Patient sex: M
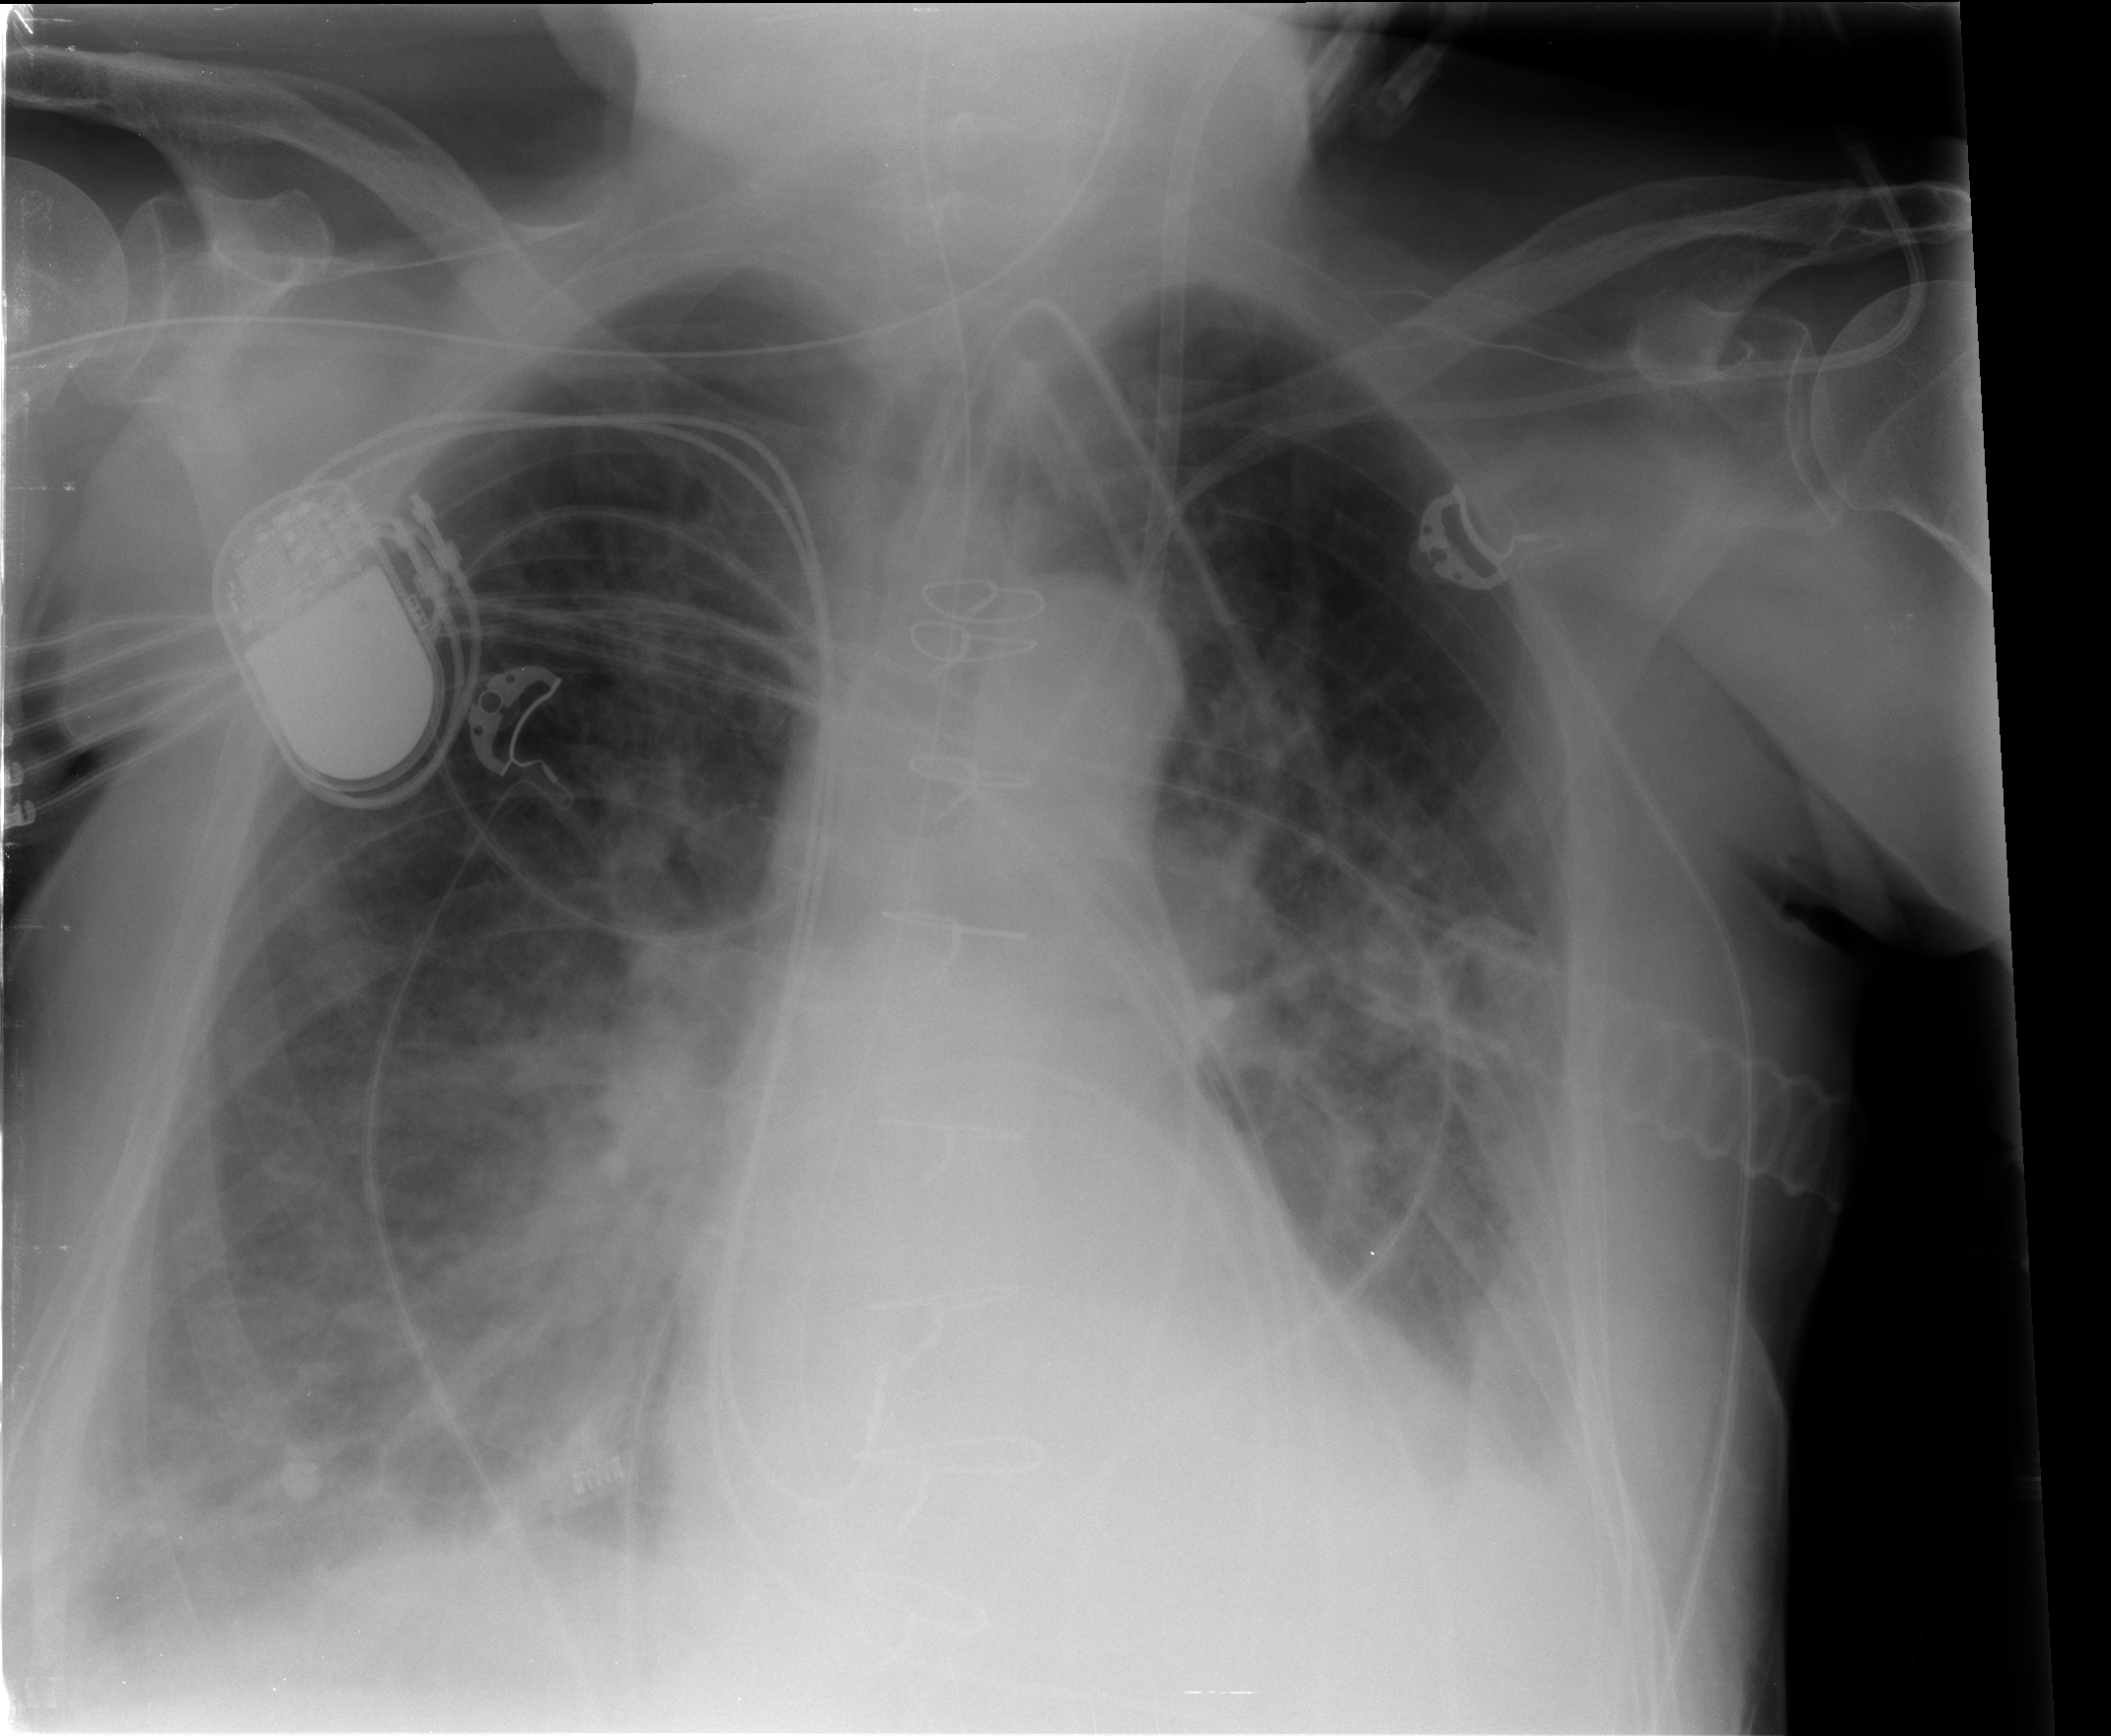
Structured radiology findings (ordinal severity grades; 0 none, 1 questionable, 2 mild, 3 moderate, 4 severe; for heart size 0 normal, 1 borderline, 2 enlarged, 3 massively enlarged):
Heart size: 0
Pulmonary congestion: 2
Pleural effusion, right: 2
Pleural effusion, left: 3
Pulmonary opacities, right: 0
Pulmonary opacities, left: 0
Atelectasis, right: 2
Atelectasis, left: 2